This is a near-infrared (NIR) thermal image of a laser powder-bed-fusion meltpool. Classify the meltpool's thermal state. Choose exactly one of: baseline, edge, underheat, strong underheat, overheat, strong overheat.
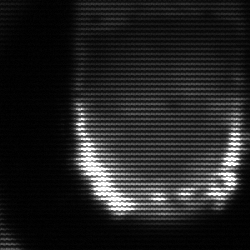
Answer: baseline